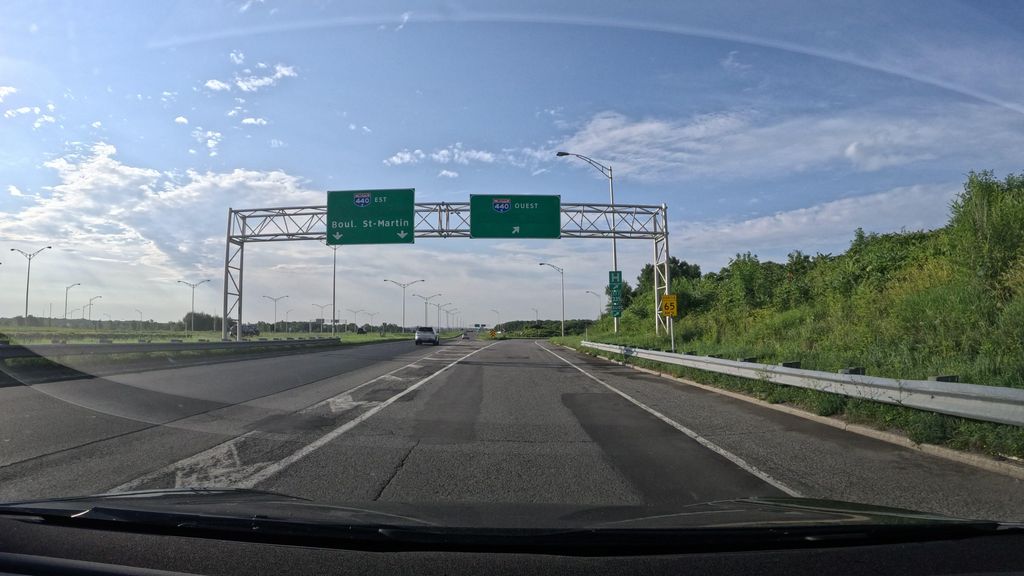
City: montreal